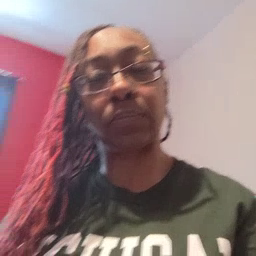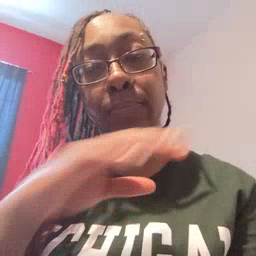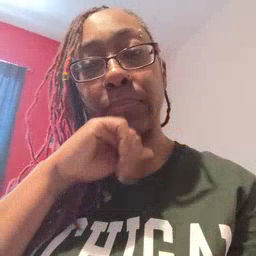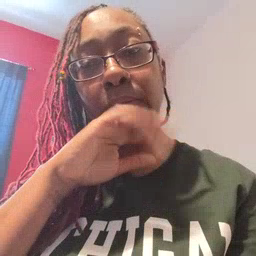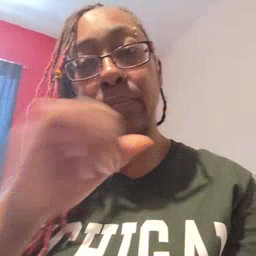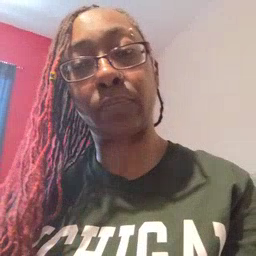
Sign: pig